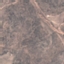
Land use / land cover: HerbaceousVegetation